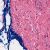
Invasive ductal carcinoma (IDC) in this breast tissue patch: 0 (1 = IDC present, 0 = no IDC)